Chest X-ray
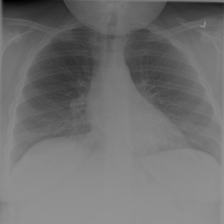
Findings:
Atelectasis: negative
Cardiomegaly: negative
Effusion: negative
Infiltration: negative
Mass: negative
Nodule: negative
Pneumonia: negative
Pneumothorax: negative
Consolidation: negative
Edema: negative
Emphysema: negative
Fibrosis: negative
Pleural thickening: negative
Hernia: negative